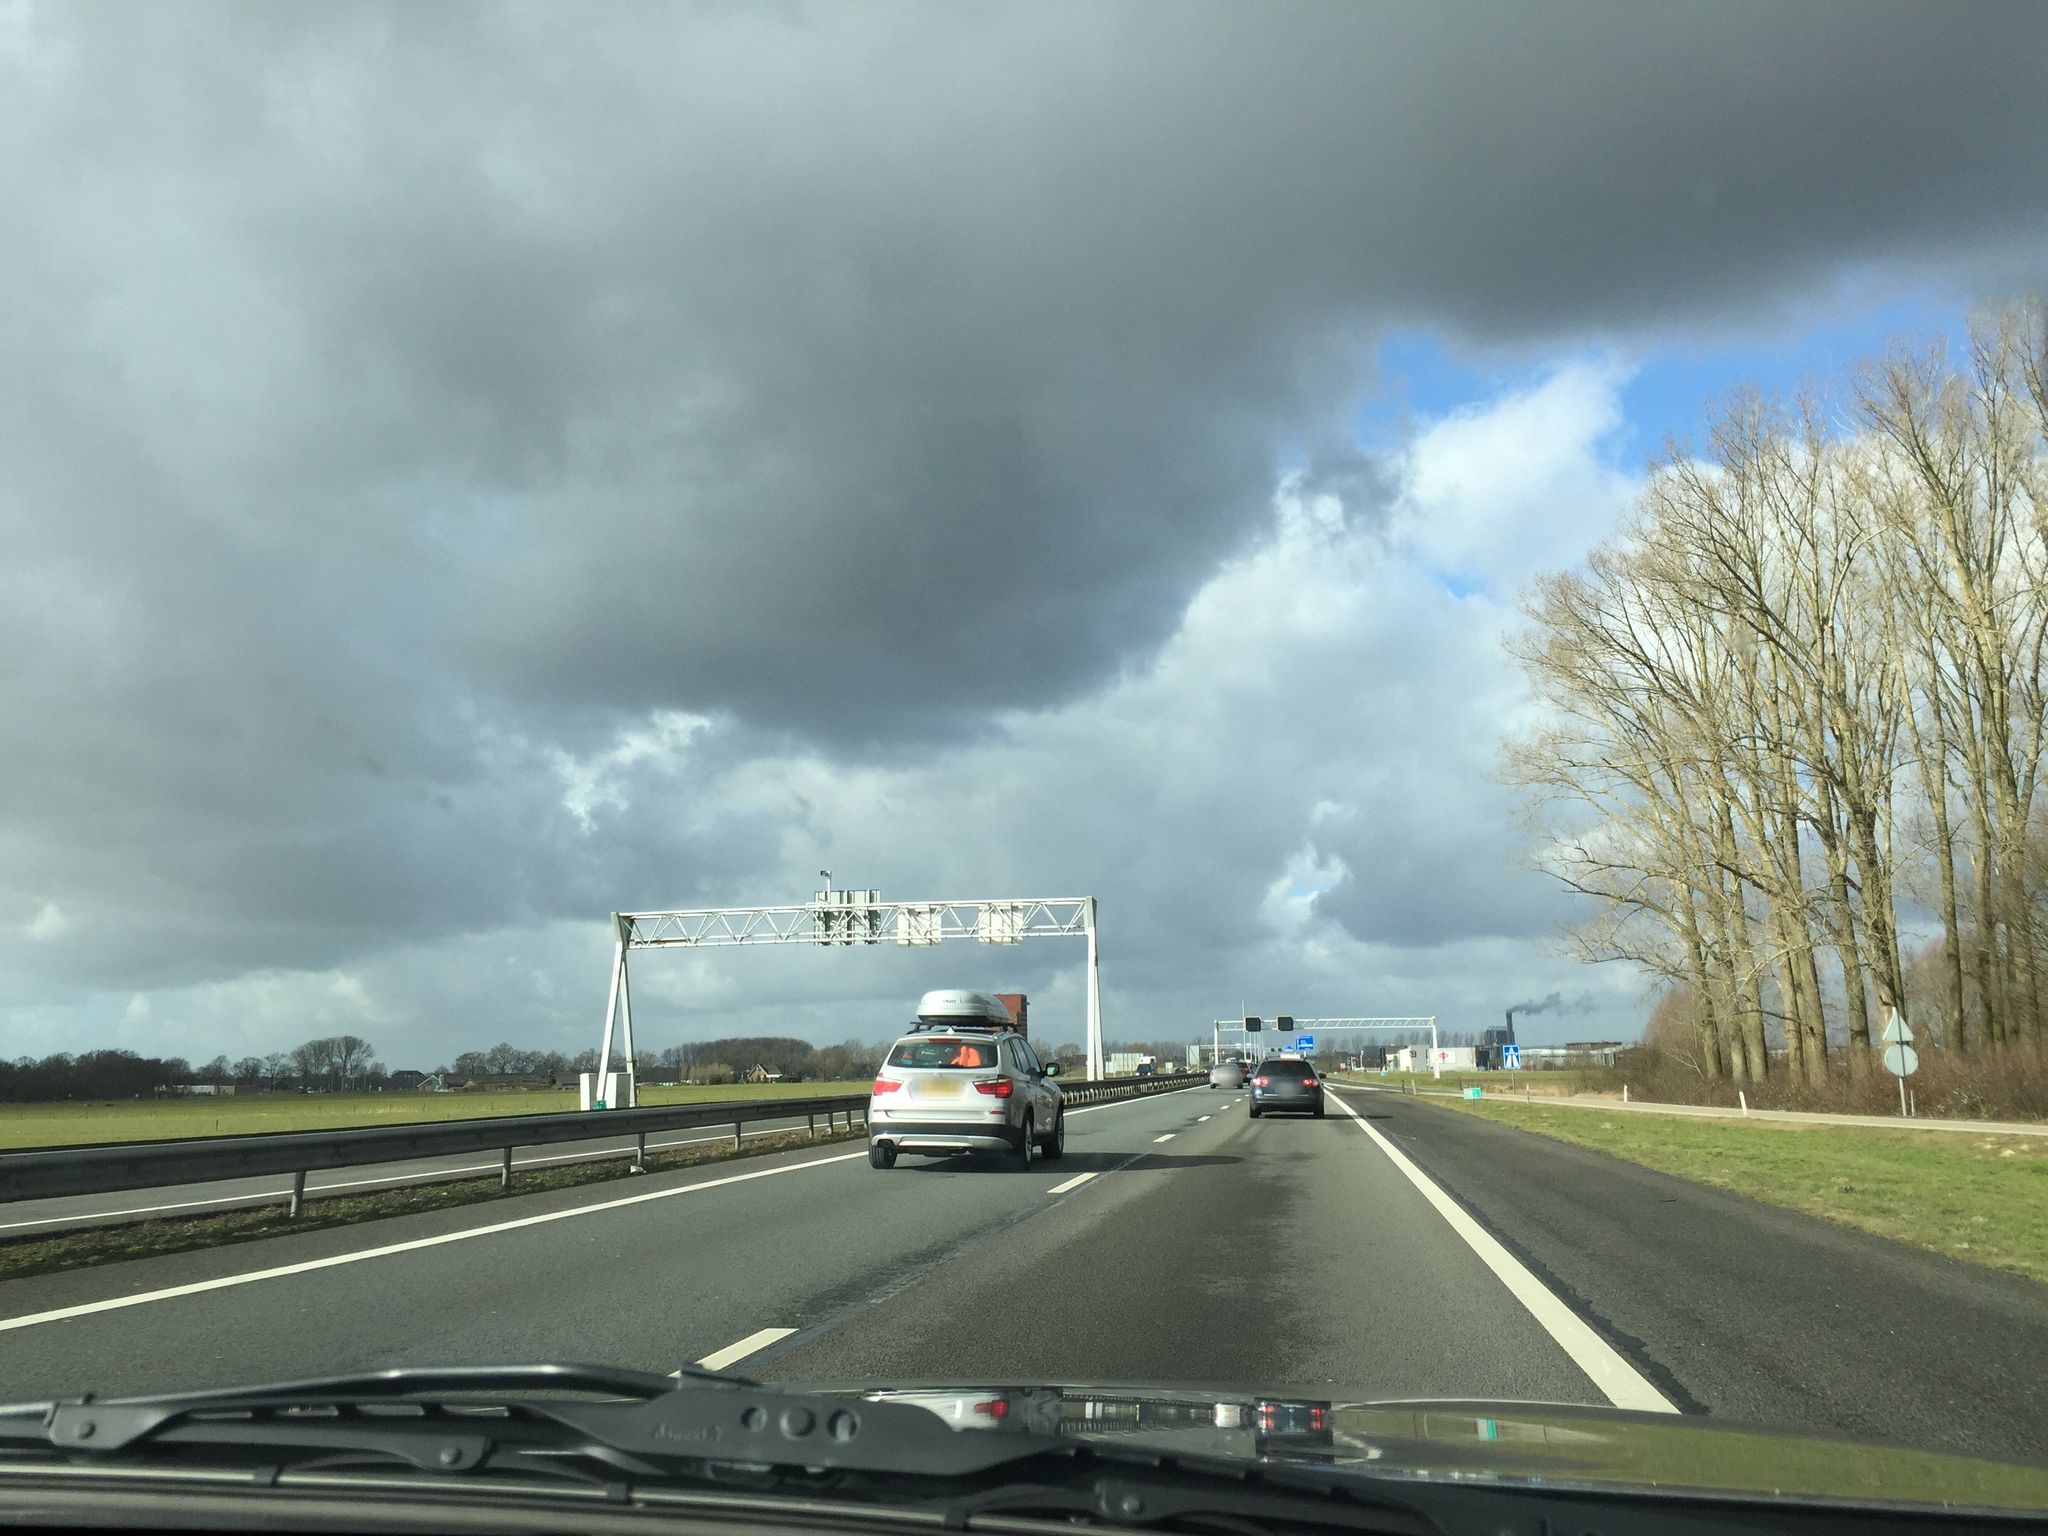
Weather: cloudy
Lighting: day
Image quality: good
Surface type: driving surface
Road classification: rest_area
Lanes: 2
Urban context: suburban or peri-urban
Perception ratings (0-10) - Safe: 2.35, Lively: 1.32, Beautiful: 5.59, Boring: 1.72, Depressing: 6.4, Wealthy: 0.62